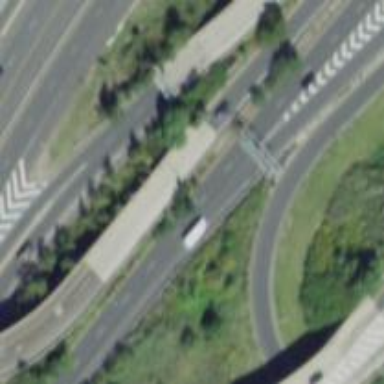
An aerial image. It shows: Urban freeway or expressway with asphalt surface.